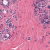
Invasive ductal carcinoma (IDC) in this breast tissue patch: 0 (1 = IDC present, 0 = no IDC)